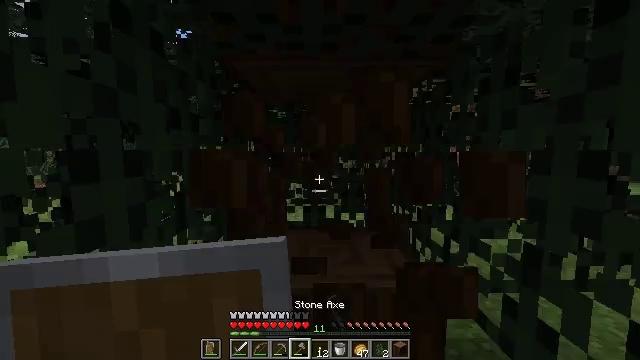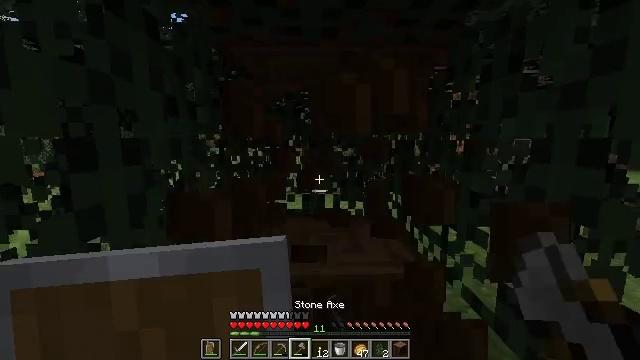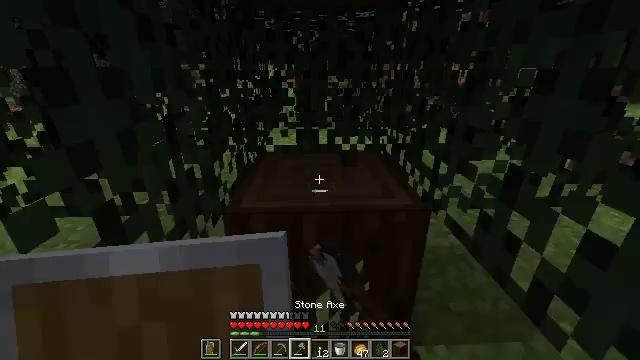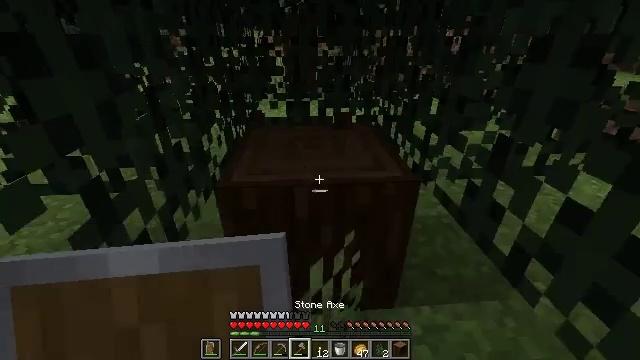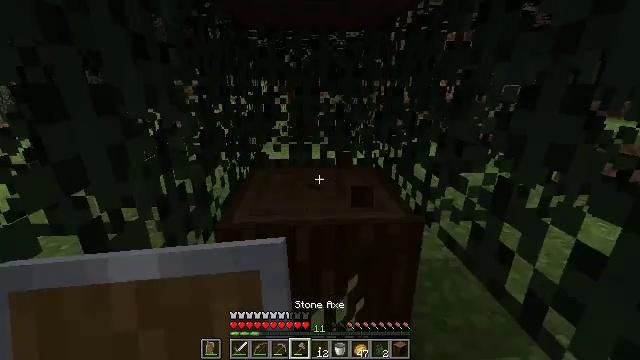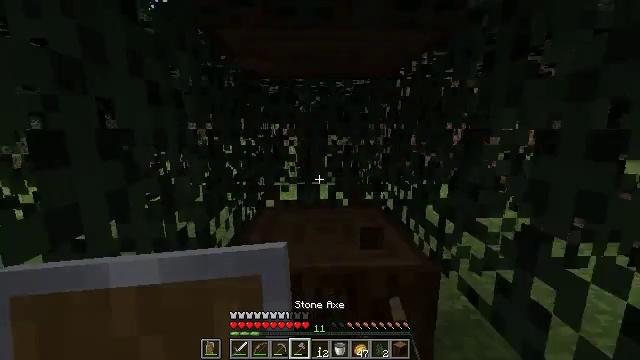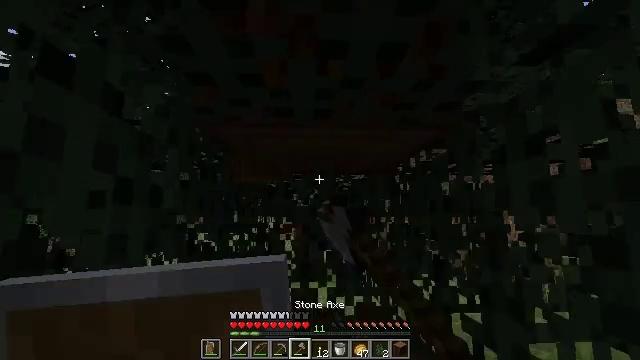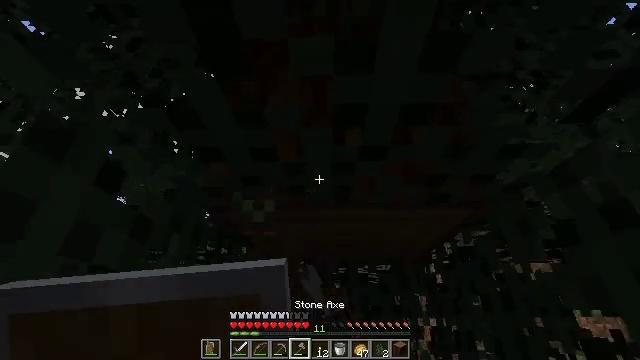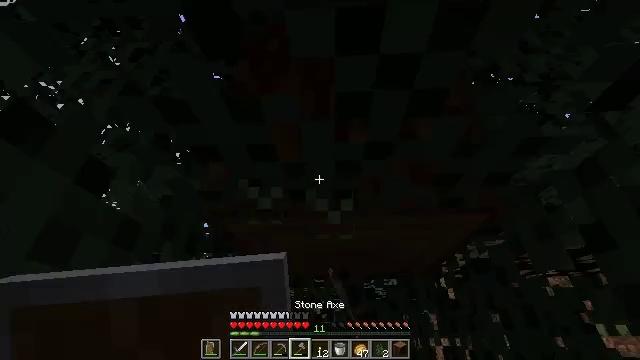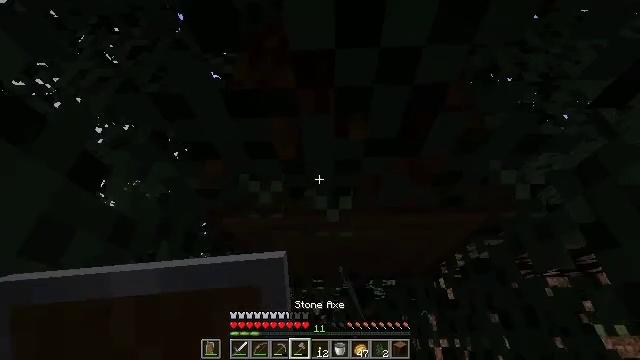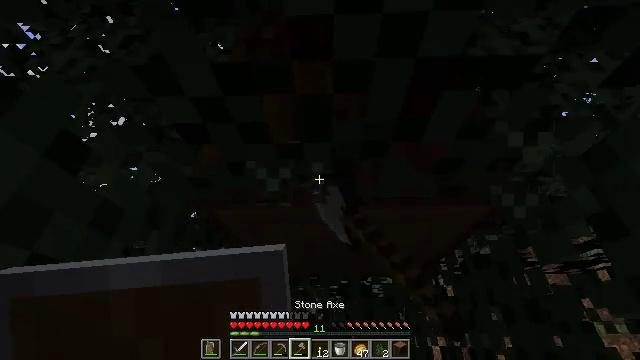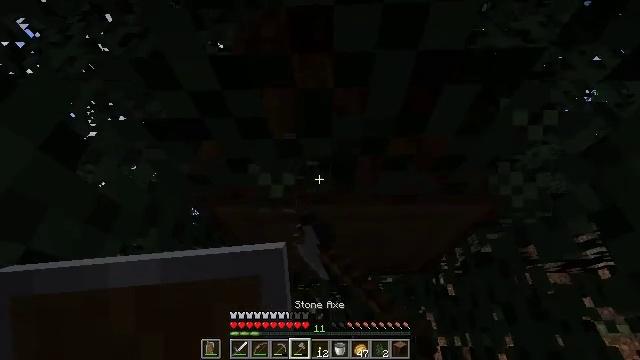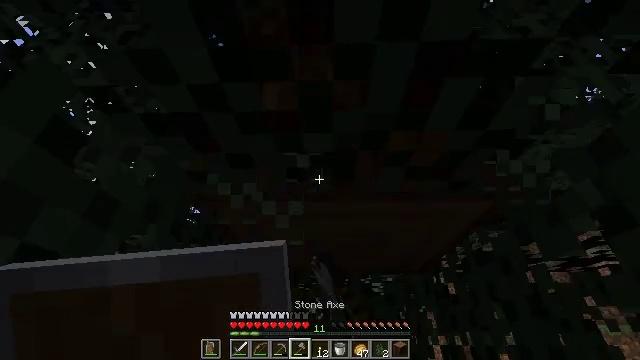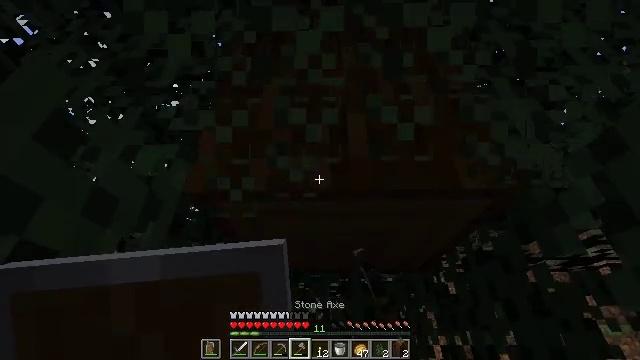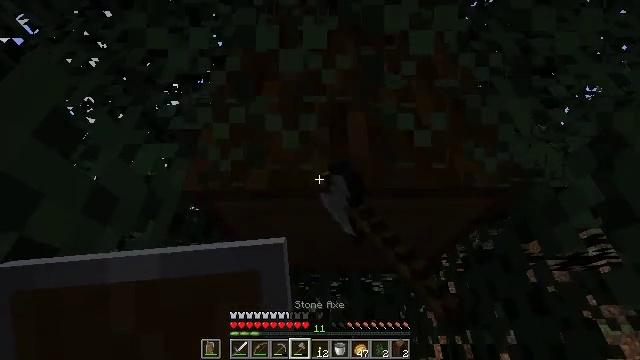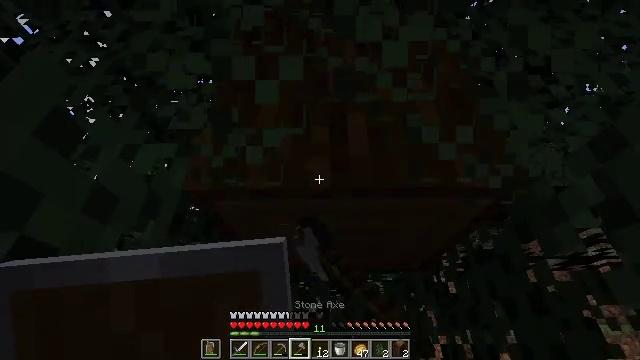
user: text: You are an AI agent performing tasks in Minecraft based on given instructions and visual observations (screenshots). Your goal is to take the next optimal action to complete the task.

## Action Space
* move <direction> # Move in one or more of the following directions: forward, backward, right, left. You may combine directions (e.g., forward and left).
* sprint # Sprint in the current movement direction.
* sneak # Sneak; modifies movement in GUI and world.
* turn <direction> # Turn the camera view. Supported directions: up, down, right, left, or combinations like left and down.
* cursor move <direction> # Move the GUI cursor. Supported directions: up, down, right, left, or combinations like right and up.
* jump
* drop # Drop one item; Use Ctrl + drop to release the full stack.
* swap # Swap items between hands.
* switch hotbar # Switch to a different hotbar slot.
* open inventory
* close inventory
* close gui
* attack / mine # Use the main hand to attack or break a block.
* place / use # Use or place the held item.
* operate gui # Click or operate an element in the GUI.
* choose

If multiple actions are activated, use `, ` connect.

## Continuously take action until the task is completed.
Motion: motion action
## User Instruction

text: Destroy the spruce leaves to get sticks and saplings.
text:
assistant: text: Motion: turn down, attack / mine
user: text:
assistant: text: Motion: turn right and down, attack / mine
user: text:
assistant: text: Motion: turn right and down, attack / mine
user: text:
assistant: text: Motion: turn up, attack / mine
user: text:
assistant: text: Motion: move forward, turn left and up, attack / mine
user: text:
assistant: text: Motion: move forward, turn up, attack / mine
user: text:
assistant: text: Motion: turn left and up, attack / mine
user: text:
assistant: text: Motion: turn up, attack / mine
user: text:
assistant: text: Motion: attack / mine
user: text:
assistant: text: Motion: attack / mine
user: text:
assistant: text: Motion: attack / mine
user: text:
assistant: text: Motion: attack / mine
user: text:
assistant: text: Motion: attack / mine
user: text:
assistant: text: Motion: attack / mine
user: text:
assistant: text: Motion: attack / mine
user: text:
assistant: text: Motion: attack / mine
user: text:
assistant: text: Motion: attack / mine
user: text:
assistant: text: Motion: turn up, attack / mine
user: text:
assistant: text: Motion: attack / mine